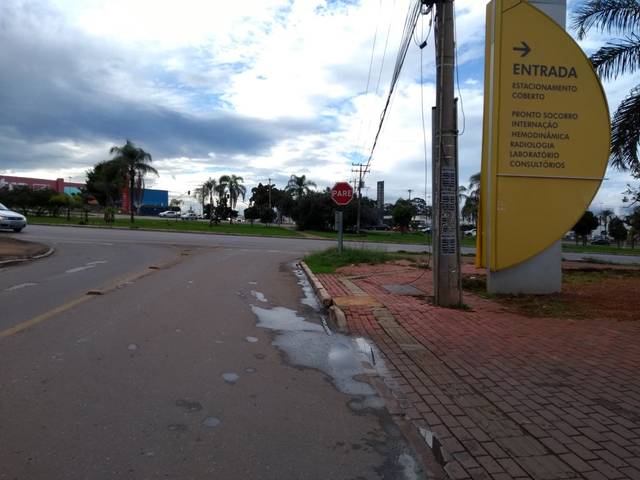
Region: Brazil
Coordinates: -15.736, -47.898